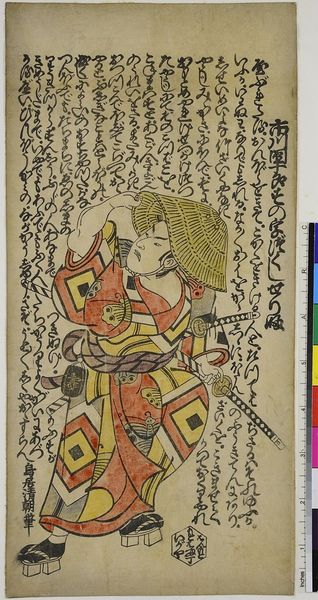
Titel: Ichikawa Danjuros Rollentext als Abhandlung des Zeichens 'su'
Künstler: Torii Kiyotomo
Standort: Hamburg
Institution: Museum für Kunst und Gewerbe Hamburg
Schlagwörter: hut, theater, kopfbedeckung, farbig, holzschnitt, japan, schrift, japanisch, druckgraphik, druckgrafik, text, buchstaben, beschriftung, zeit, schauspieler, farbholzschnitt, schauspielerin, alphabet, samuraischwert, handkoloriert, kabuki, edo, reproduktionen, druckerzeugnisse, handkolorierung, theateraufführung, ukiyo